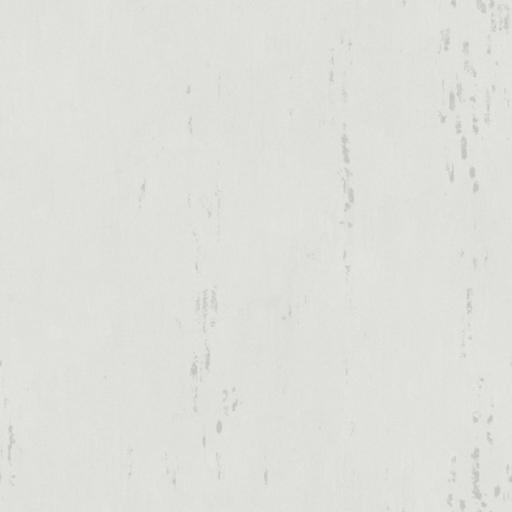
Tags: damaged wallpaper woodchip